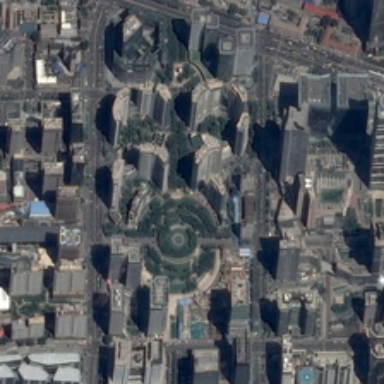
These tall buildings are the economic center of the city .